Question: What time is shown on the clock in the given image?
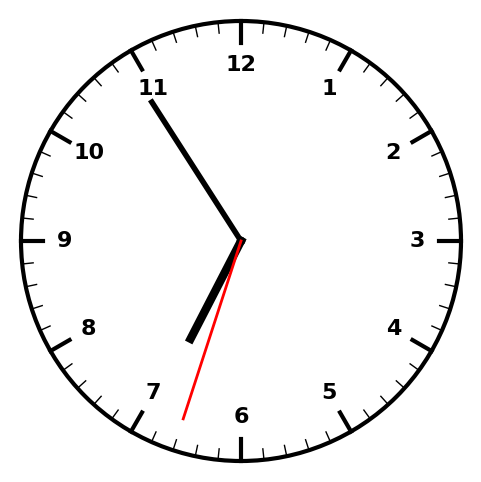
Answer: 06:54:33